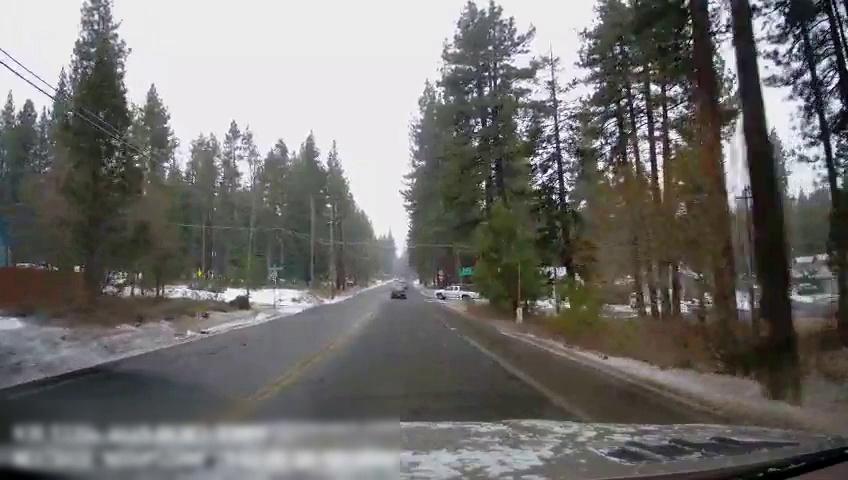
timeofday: Day
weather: Snowy
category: Drivable Space
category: Vehicles | SUV
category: Vehicles | Truck
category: Lanes | Current Lane
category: Lanes | Current Lane